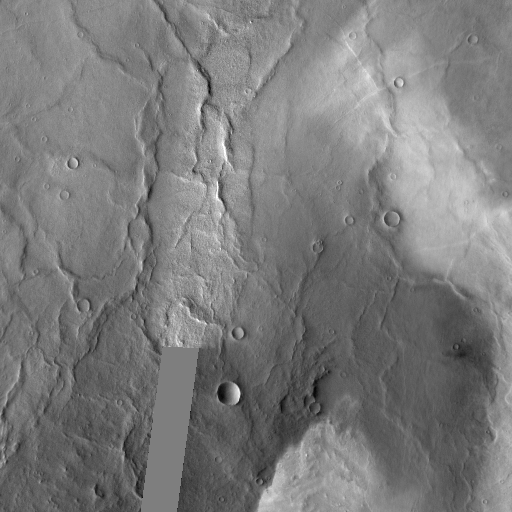
Crater classes present: Background, Other